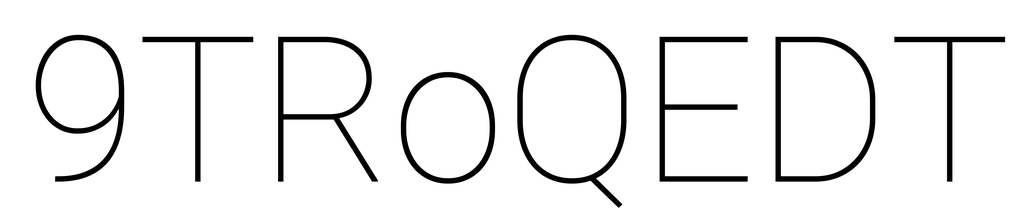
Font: Roboto_Thin